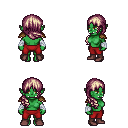
a pixel art fantasy rpg character, female body template, orc, green skin, leather shoulder armor, red pants, white blonde right-swept hairstyle, white cloth bandages, maroon shoes, four views (front, back, left, right), 2x2 character sprite sheet, small pixel art, hard edges, no anti-aliasing